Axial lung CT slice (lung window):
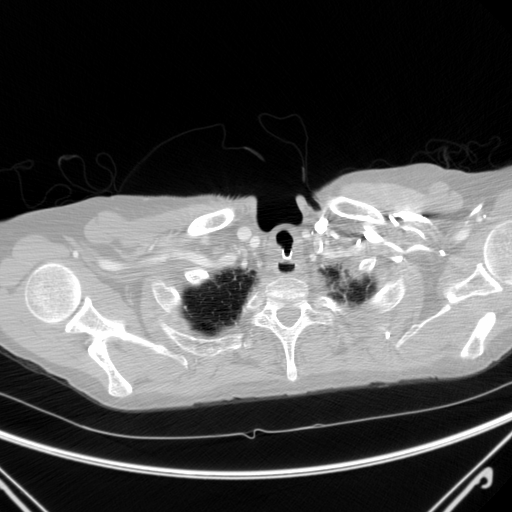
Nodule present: no